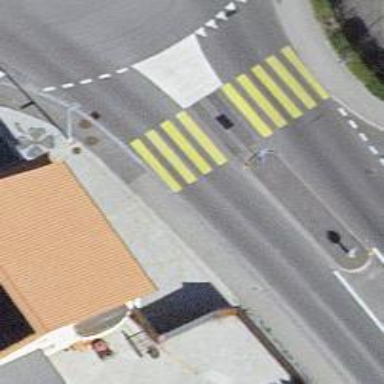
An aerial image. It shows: Zebra crossing on the road.